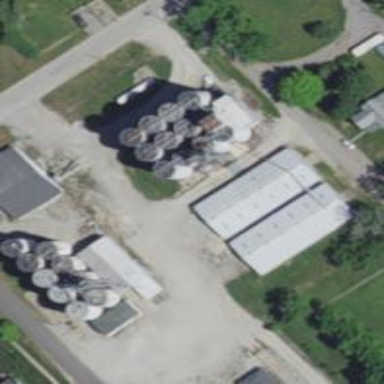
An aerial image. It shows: Silo.